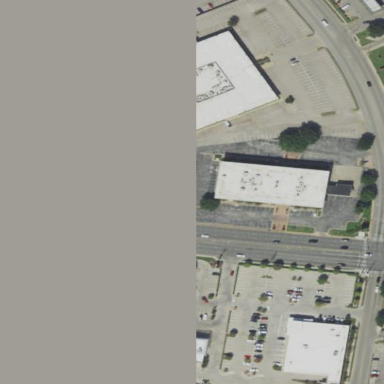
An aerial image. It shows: Parking area.